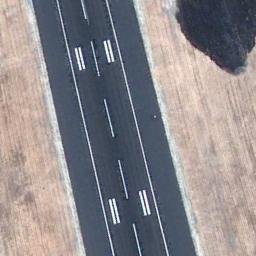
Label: runway